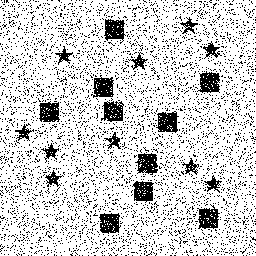
Squares: 10
Triangles: 0
Stars: 10
Total shapes: 20